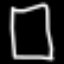
Label: square